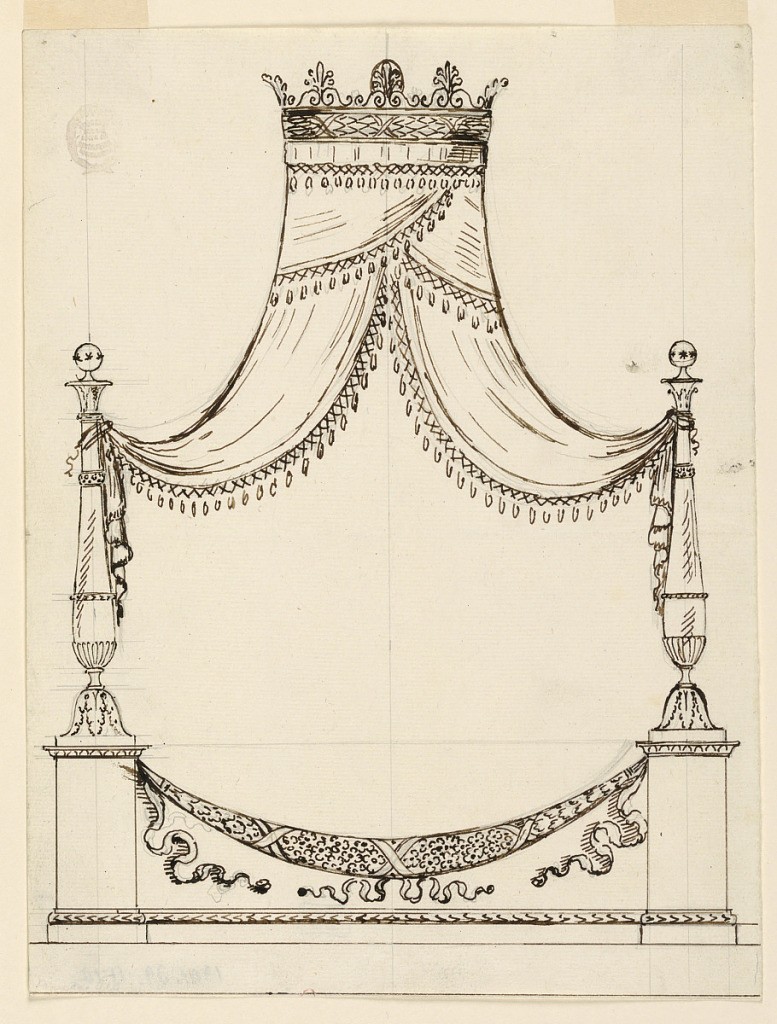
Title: Design for a Bed
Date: ca. 1800
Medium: Graphite, pen and ink on paper
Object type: Drawing
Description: Elevation of a bed in the form of a festoon suspended between two baluster formed pedestals. Above, a fringed canopy hung from a circular crown with palmettes.